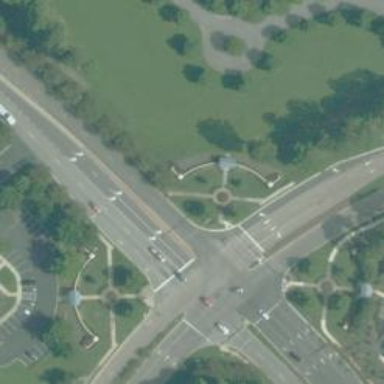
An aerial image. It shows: Marked road crossing.